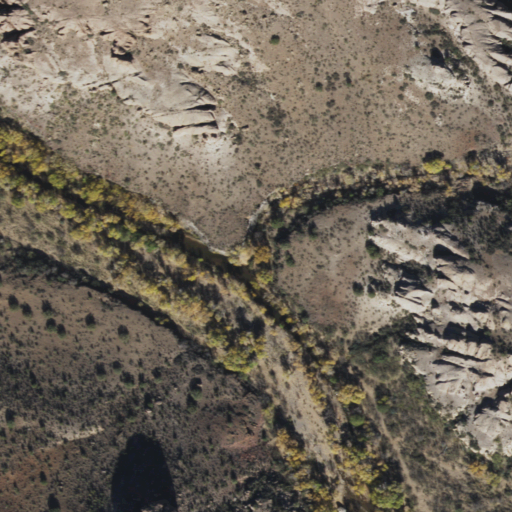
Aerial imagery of valley in Arizona named McGee Wash containing shrub, woody wetlands, and herbaceous wetlands